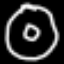
Label: donut